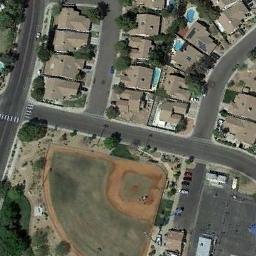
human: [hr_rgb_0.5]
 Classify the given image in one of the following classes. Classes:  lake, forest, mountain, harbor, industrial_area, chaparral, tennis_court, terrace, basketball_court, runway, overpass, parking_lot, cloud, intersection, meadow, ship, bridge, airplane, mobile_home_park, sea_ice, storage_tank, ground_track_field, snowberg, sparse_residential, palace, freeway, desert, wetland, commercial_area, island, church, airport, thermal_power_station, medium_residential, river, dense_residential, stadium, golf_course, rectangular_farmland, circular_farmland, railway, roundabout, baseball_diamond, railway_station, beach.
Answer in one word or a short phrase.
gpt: baseball_diamond